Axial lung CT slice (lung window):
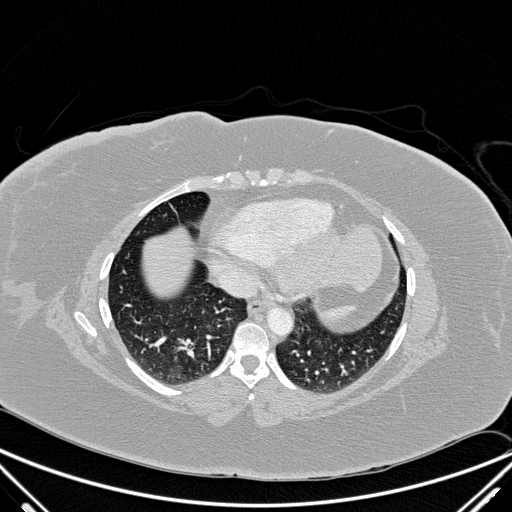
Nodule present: no